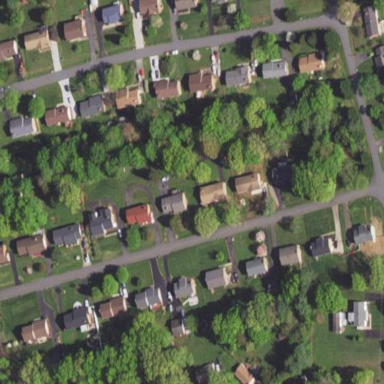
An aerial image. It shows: Neighborhood.